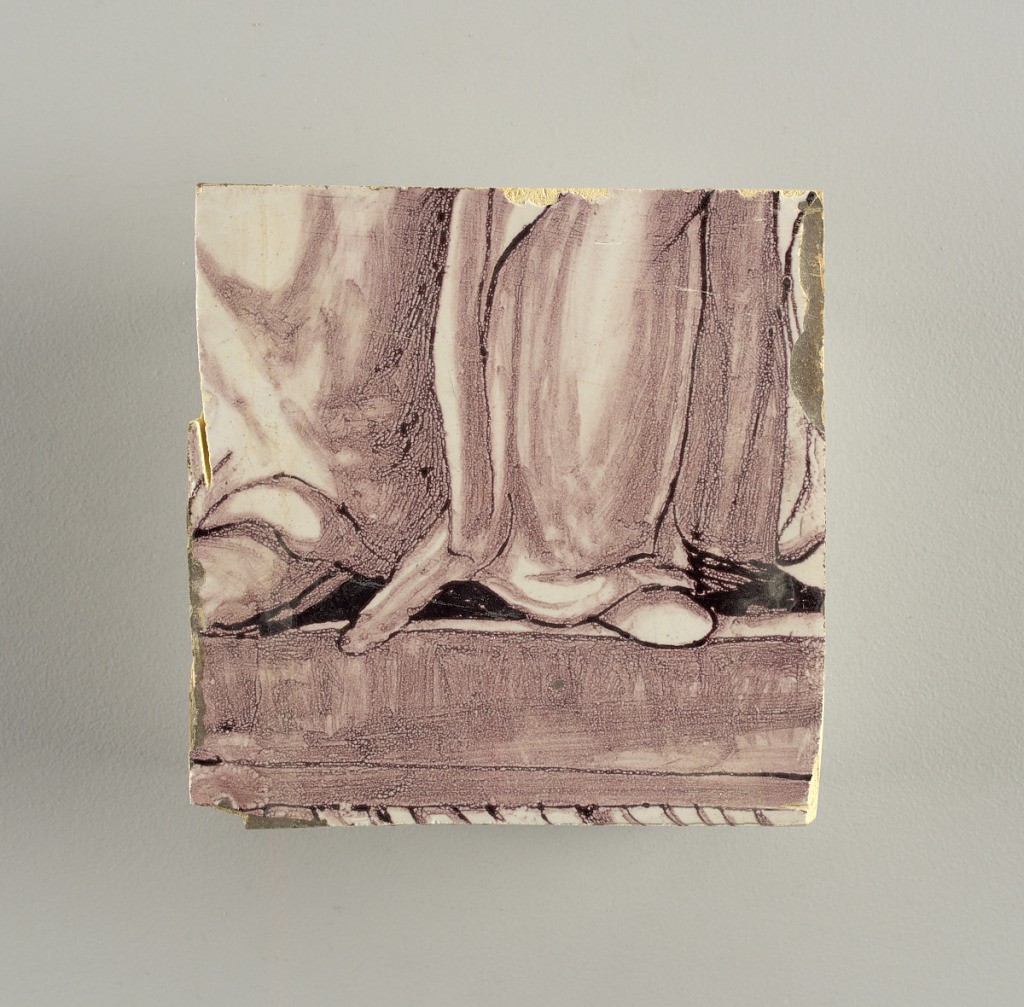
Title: Wall facing
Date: ca. 1725
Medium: Tin-glazed earthenware, underglaze
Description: Horizontal rectangle.  Thirty-seven tiles wide and twenty-one high with opening for door or window nineteen and one-half tiles high and twelve wide.  To left and right of opening, centered canopy above. Left, woman representing Hope, right, a sculputure urn.  Centered above opening, a mascaron.  Arabesque design of foliage.